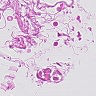
Metastatic tissue present: no